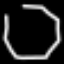
Label: octagon